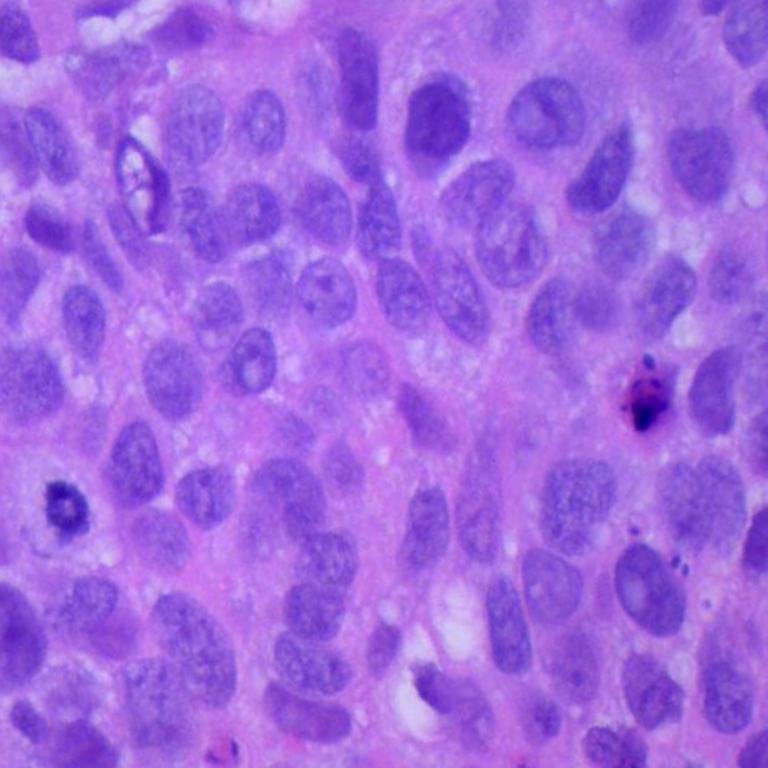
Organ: lung
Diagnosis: squamous carcinomas